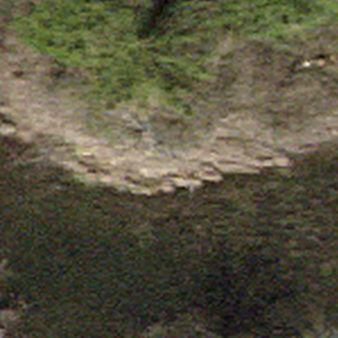
Label: other